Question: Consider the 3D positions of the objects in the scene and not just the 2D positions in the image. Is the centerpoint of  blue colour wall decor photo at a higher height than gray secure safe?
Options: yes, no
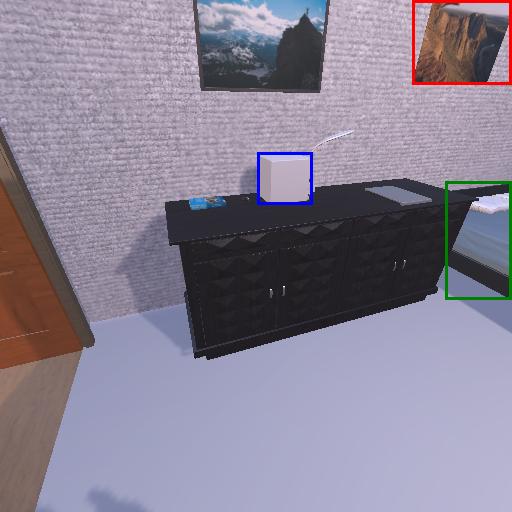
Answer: yes